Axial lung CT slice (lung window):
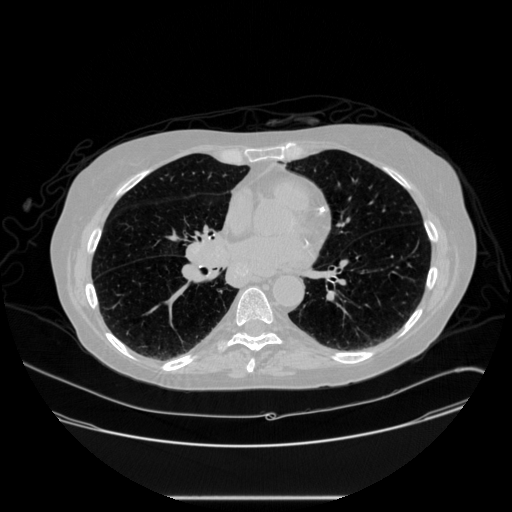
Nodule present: no